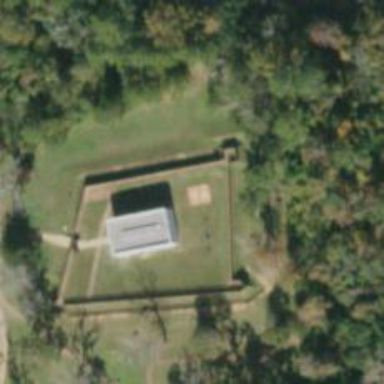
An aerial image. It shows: Historic attraction featuring cannon.